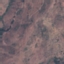
Land use / land cover class: HerbaceousVegetation